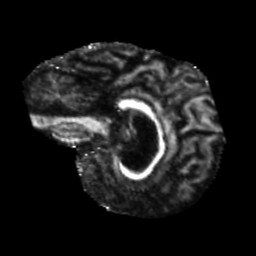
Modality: FA
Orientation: sagittal
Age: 69
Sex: male
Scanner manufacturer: siemens
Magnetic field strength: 3 T
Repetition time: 5.25 s
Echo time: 0.08 s